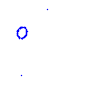
Particle: proton